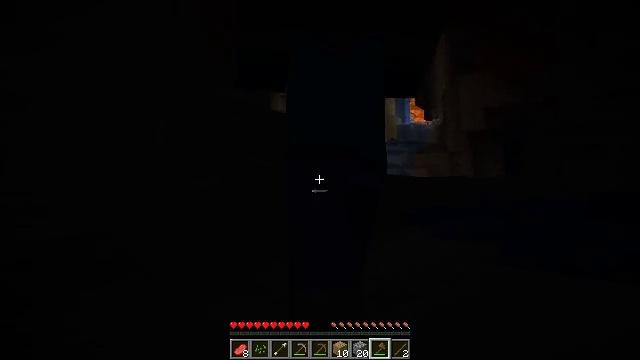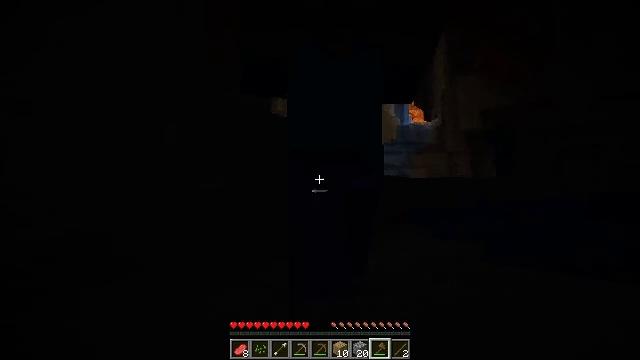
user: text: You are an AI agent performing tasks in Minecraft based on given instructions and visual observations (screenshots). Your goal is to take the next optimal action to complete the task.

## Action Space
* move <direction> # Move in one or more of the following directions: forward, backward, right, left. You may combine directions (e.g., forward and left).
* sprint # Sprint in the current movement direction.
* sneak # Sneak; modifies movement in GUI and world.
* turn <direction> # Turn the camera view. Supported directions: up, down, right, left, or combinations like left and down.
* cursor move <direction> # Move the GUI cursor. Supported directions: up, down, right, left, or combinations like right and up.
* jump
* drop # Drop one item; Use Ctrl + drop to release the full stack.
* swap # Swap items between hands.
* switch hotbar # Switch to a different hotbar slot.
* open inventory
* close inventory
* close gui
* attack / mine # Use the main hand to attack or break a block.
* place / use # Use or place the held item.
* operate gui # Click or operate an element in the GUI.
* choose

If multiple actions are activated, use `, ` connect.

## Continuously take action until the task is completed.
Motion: motion action
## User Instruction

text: Hunt the zombie.
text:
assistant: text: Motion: move back
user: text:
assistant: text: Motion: no_op